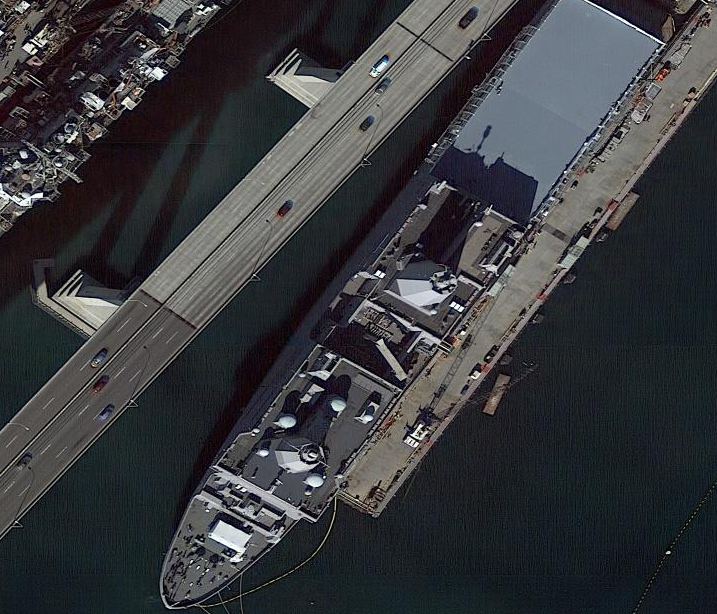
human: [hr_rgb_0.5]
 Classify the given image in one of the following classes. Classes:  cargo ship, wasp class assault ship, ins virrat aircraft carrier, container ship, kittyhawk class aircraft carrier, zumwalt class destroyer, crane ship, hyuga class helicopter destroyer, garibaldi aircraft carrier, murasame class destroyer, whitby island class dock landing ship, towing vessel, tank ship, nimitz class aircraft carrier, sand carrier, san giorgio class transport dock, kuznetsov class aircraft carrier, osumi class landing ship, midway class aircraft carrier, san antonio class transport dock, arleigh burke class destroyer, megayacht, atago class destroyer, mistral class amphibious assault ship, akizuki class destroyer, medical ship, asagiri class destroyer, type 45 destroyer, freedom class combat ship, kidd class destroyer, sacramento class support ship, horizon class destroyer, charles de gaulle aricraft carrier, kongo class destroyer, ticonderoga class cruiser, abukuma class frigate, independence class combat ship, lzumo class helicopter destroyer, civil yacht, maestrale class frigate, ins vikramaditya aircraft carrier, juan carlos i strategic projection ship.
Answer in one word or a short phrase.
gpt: San Antonio class transport dock